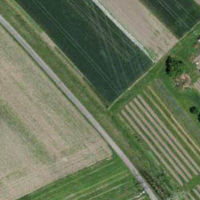
EUNIS habitat code: 52
Species observed at this site:
Campanula patula
Centaurea scabiosa
Gryllus campestris